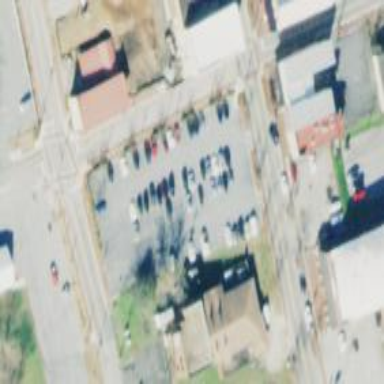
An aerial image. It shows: Public parking lot with asphalt surface.